Question: I am using ColdFusion 9 to create a PDF containing multiple QR codes.
Images were successfully created before generating the PDF document. The images are different to each other but they have a similar file size and resolution.
Now I generate HTML for each of the previous generated images and put it into a PDF document. The path is correct - I checked it.
'''
<cfset amount="6" />
<cfdocument
format="pdf"
unit="cm"
marginTop="0.5"
marginLeft="0.5"
marginRight="0.5"
marginBottom="0.5"
pageType="A4"
filename="#path##name#.pdf">
<cfoutput>
<cfloop from="1" to="#amount#" index="i">
<cfset filename = "#name#_#i#" />
<img src="file://#path#codes/#filename#.png" style="width: 3.58cm; margin: 0 0.2cm 0.5cm;">
#path#codes/#filename#
</cfloop>
</cfoutput>
</cfdocument>
'''
But there is one problem: Only the first image is displayed properly. Every other image is an identical copy of the first one. So I got 6 identical images in this PDF document.
Let me point out that the paths are right. It is not 6 times the same path.

Some completely different images are displayed properly. I think Coldfusion has some problems with displaying nearly identical (file size, resolution) images.
Is there a way to fix this problem?
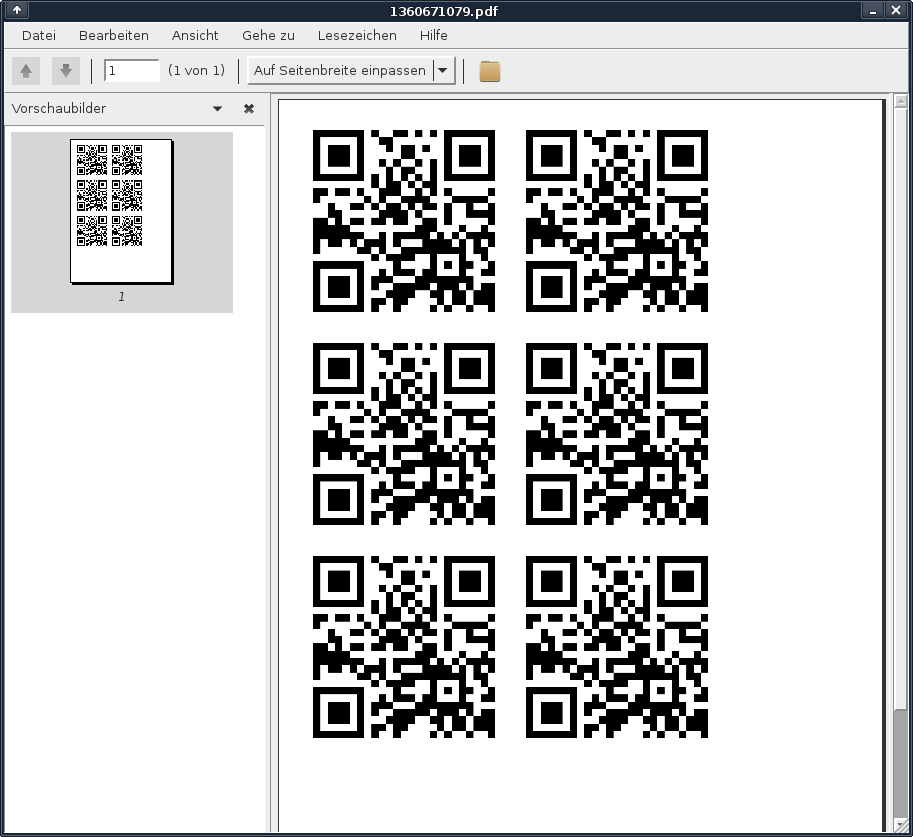
Answer: Solved the problem.
There is a problem in ColdFusion with CFDocument and PNG bar code images. I converted them to JPG and everything works as expected.
'''
<cfset amount="6" />
<cfdocument
format="pdf"
unit="cm"
pageType="A4"
filename="#path##name#.pdf">
<cfoutput>
<cfloop from="1" to="#amount#" index="i">
<cfset filename = "#name#_#i#" />
<cfimage
action="convert"
destination="#path#codes/#filename#.jpg"
source="#path#codes/#filename#.png" />
<img src="file://#path#codes/#filename#.jpg" style="width: 3.58cm; margin: 0 0.2cm 0.5cm;">
</cfloop>
</cfoutput>
</cfdocument>
'''
Thank you for your help!